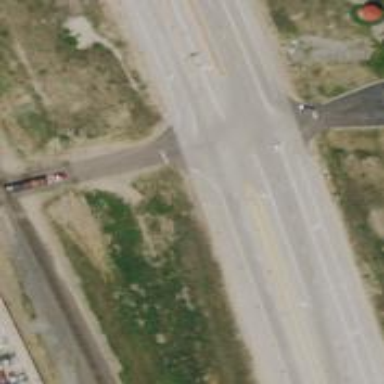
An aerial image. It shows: Stop road.